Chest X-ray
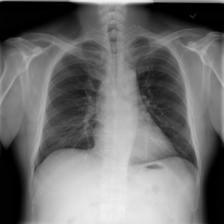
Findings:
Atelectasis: negative
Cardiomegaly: negative
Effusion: negative
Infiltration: negative
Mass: negative
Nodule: negative
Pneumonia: negative
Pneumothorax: negative
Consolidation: negative
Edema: negative
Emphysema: negative
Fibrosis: negative
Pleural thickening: negative
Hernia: negative